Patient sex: F
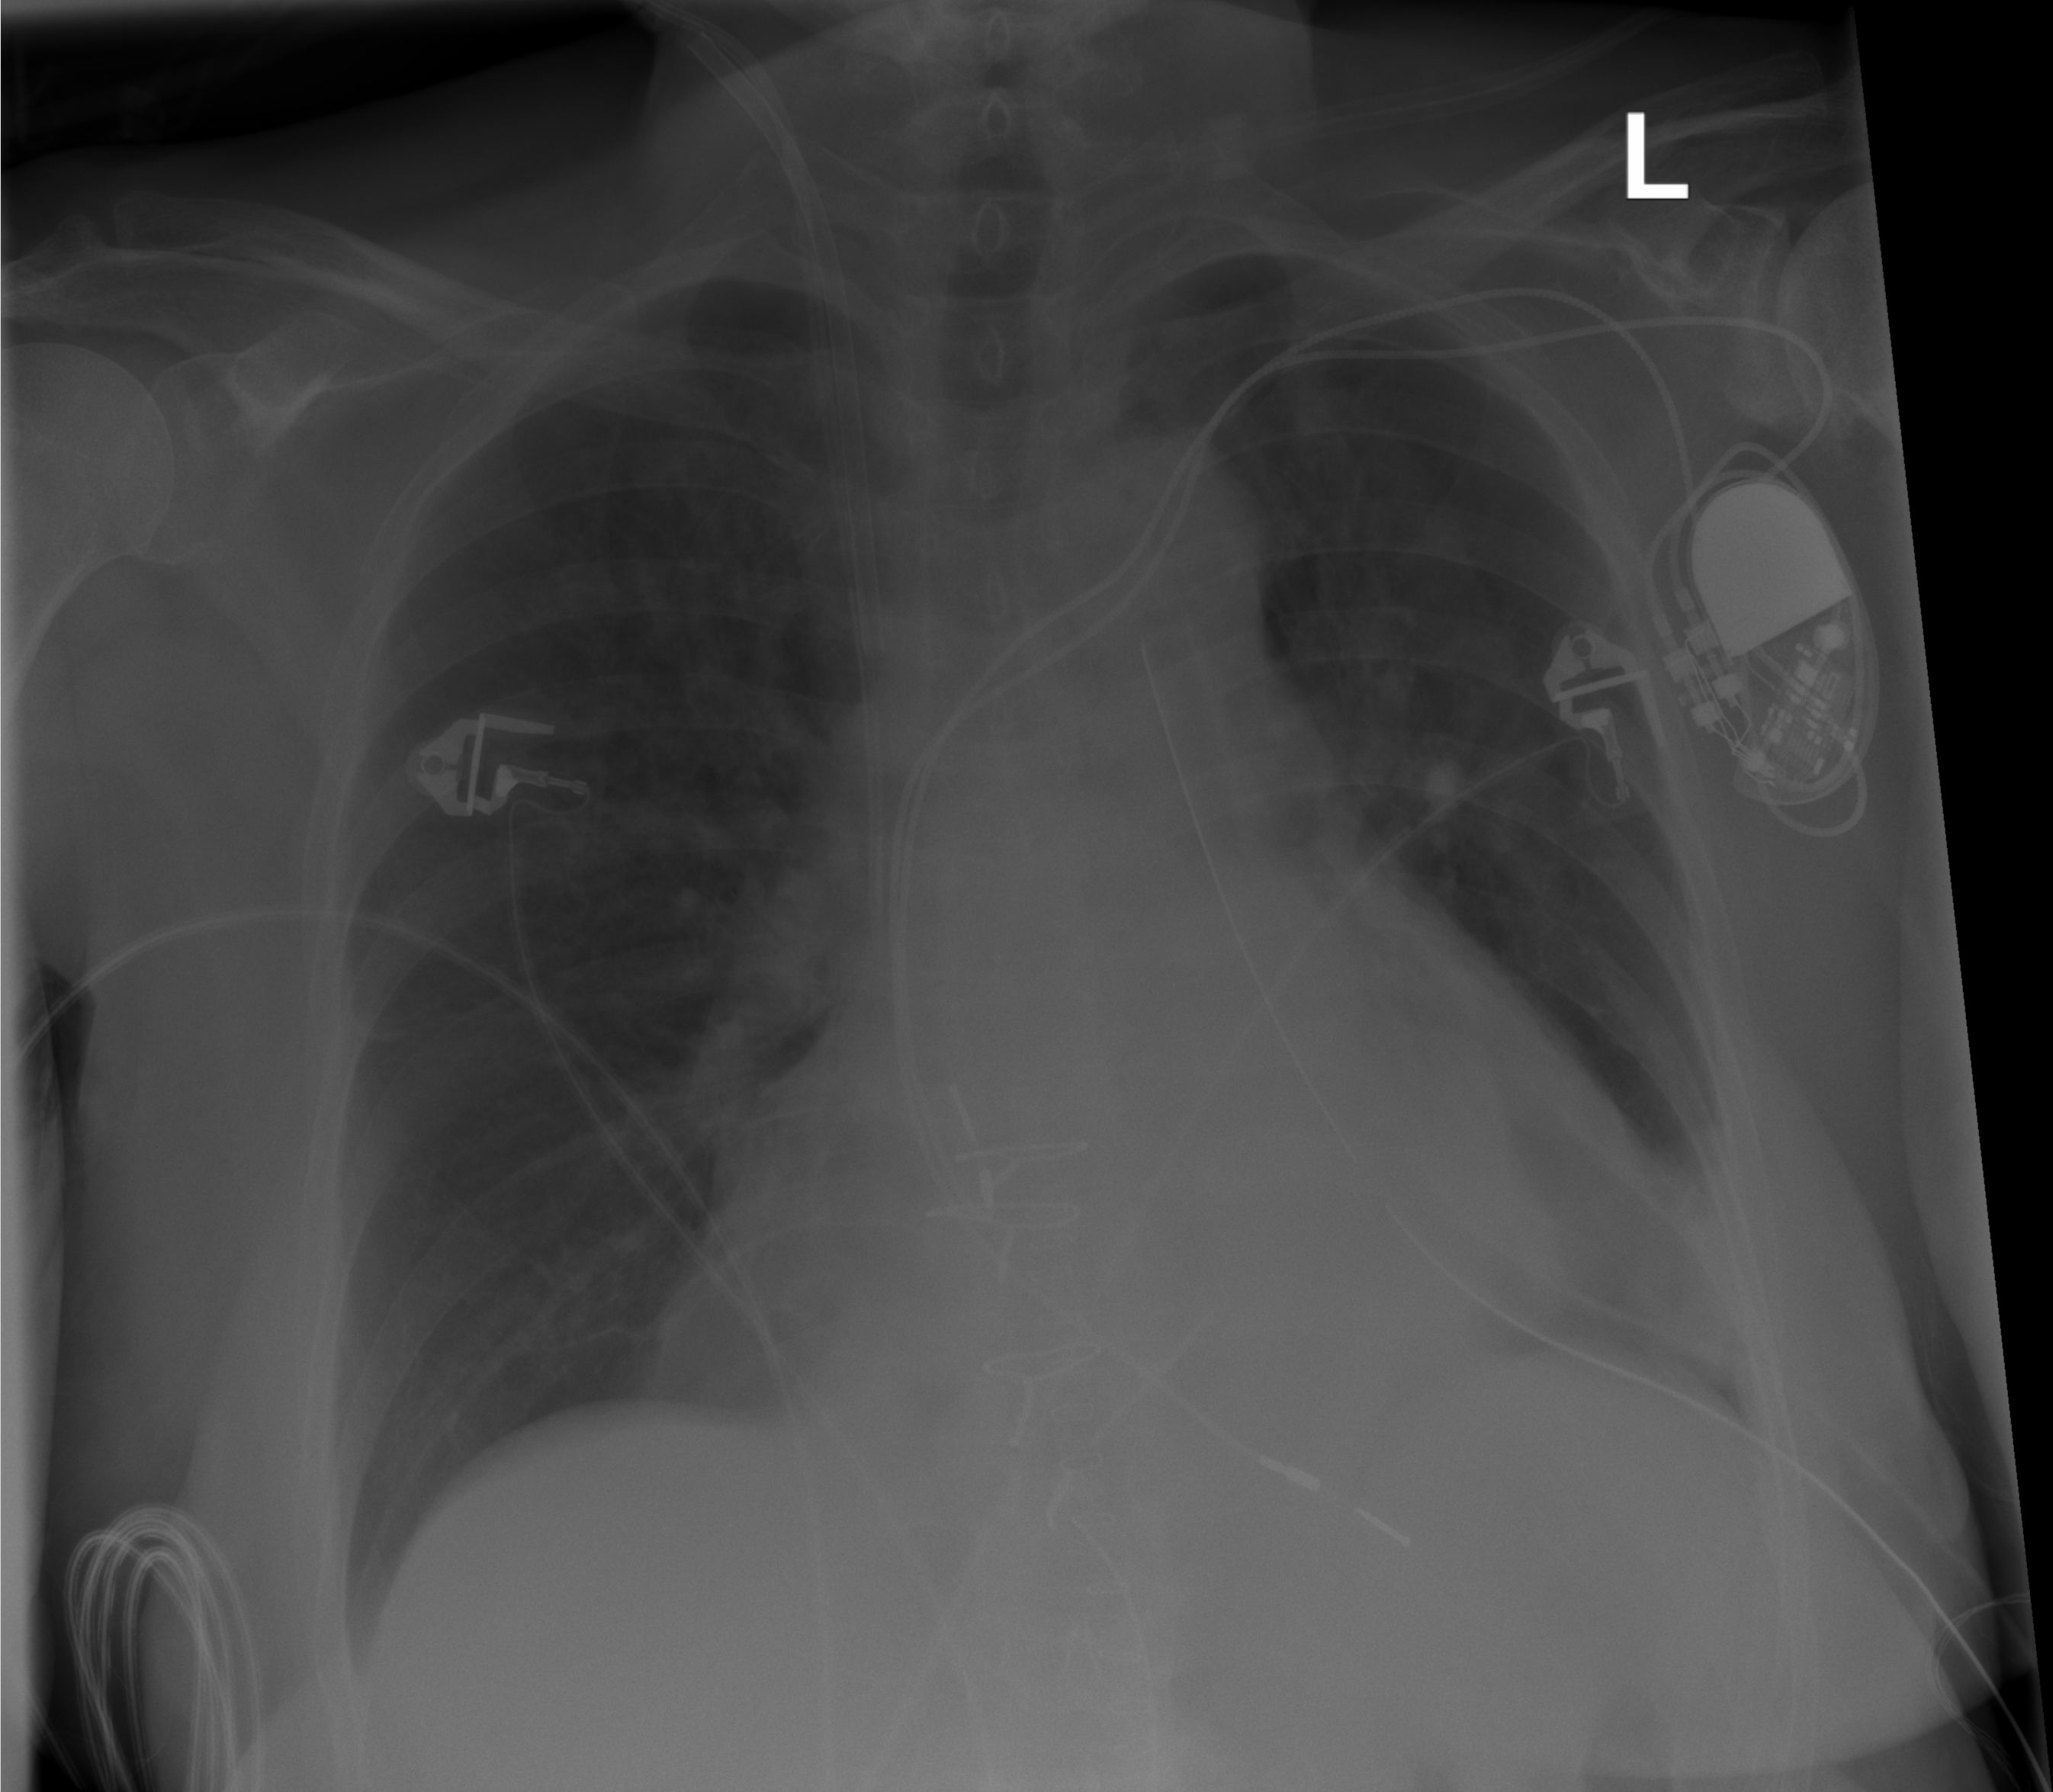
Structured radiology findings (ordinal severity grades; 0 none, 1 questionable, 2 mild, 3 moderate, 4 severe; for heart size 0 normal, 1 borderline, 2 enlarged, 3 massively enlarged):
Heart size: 3
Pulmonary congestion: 2
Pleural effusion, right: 0
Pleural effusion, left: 2
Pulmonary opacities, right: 0
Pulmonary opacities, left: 0
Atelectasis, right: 0
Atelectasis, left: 2